Field crop: tomato
Growth stage: 2
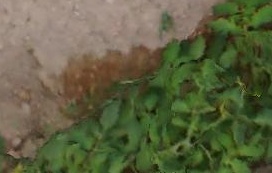
Species: tomato